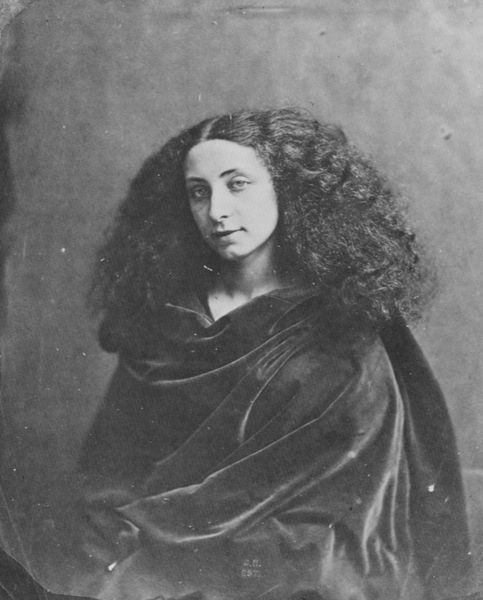
Titel: Eine Unbekannte
Künstler: Gaspard-Félix Tournachon
Schlagwörter: baum, schatten, umhang, weiß, mädchen, sitzen, ausschnitt, frau, frisur, grau, haar, hintergrund, kleid, licht, mund, nase, raum, schwarz, stirn, blick, dame, tuch, jung, wand, arm, arme, augen, blass, falten, gesicht, kleidung, mensch, samt, bildnis, hals, portrait, porträt, signatur, gewand, haare, mantel, pose, augenbrauen, frontal, kinn, lippen, locke, locken, mittelscheitel, poträt, sanft, sanftmut, scheitel, schön, mähne, ausdruck, falte, weib, weiblich, grübchen, brauen, pupillen, robe, faltenwurf, junge frau, verträumt, wange, lider, foto, fotografie, photographie, minimalistisch, jugend, schwarz-weiss, mundwinkel, haarig, posieren, krause, nasenloch, photo, kehle, kraushaar, cape, umhüllt, oma, lockenkopf, aufnahme, lady, matte, kinnspalte, studio, fotgrafie, pizza, harre, offenes haar, eingehüllt, lid, verblasst, verblichen, s/w, wallen, lichtbild, scharzweiss, gesiht, umfang, voluminös, soaltkinn, shwarz weiss, frau haare fotografie